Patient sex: M
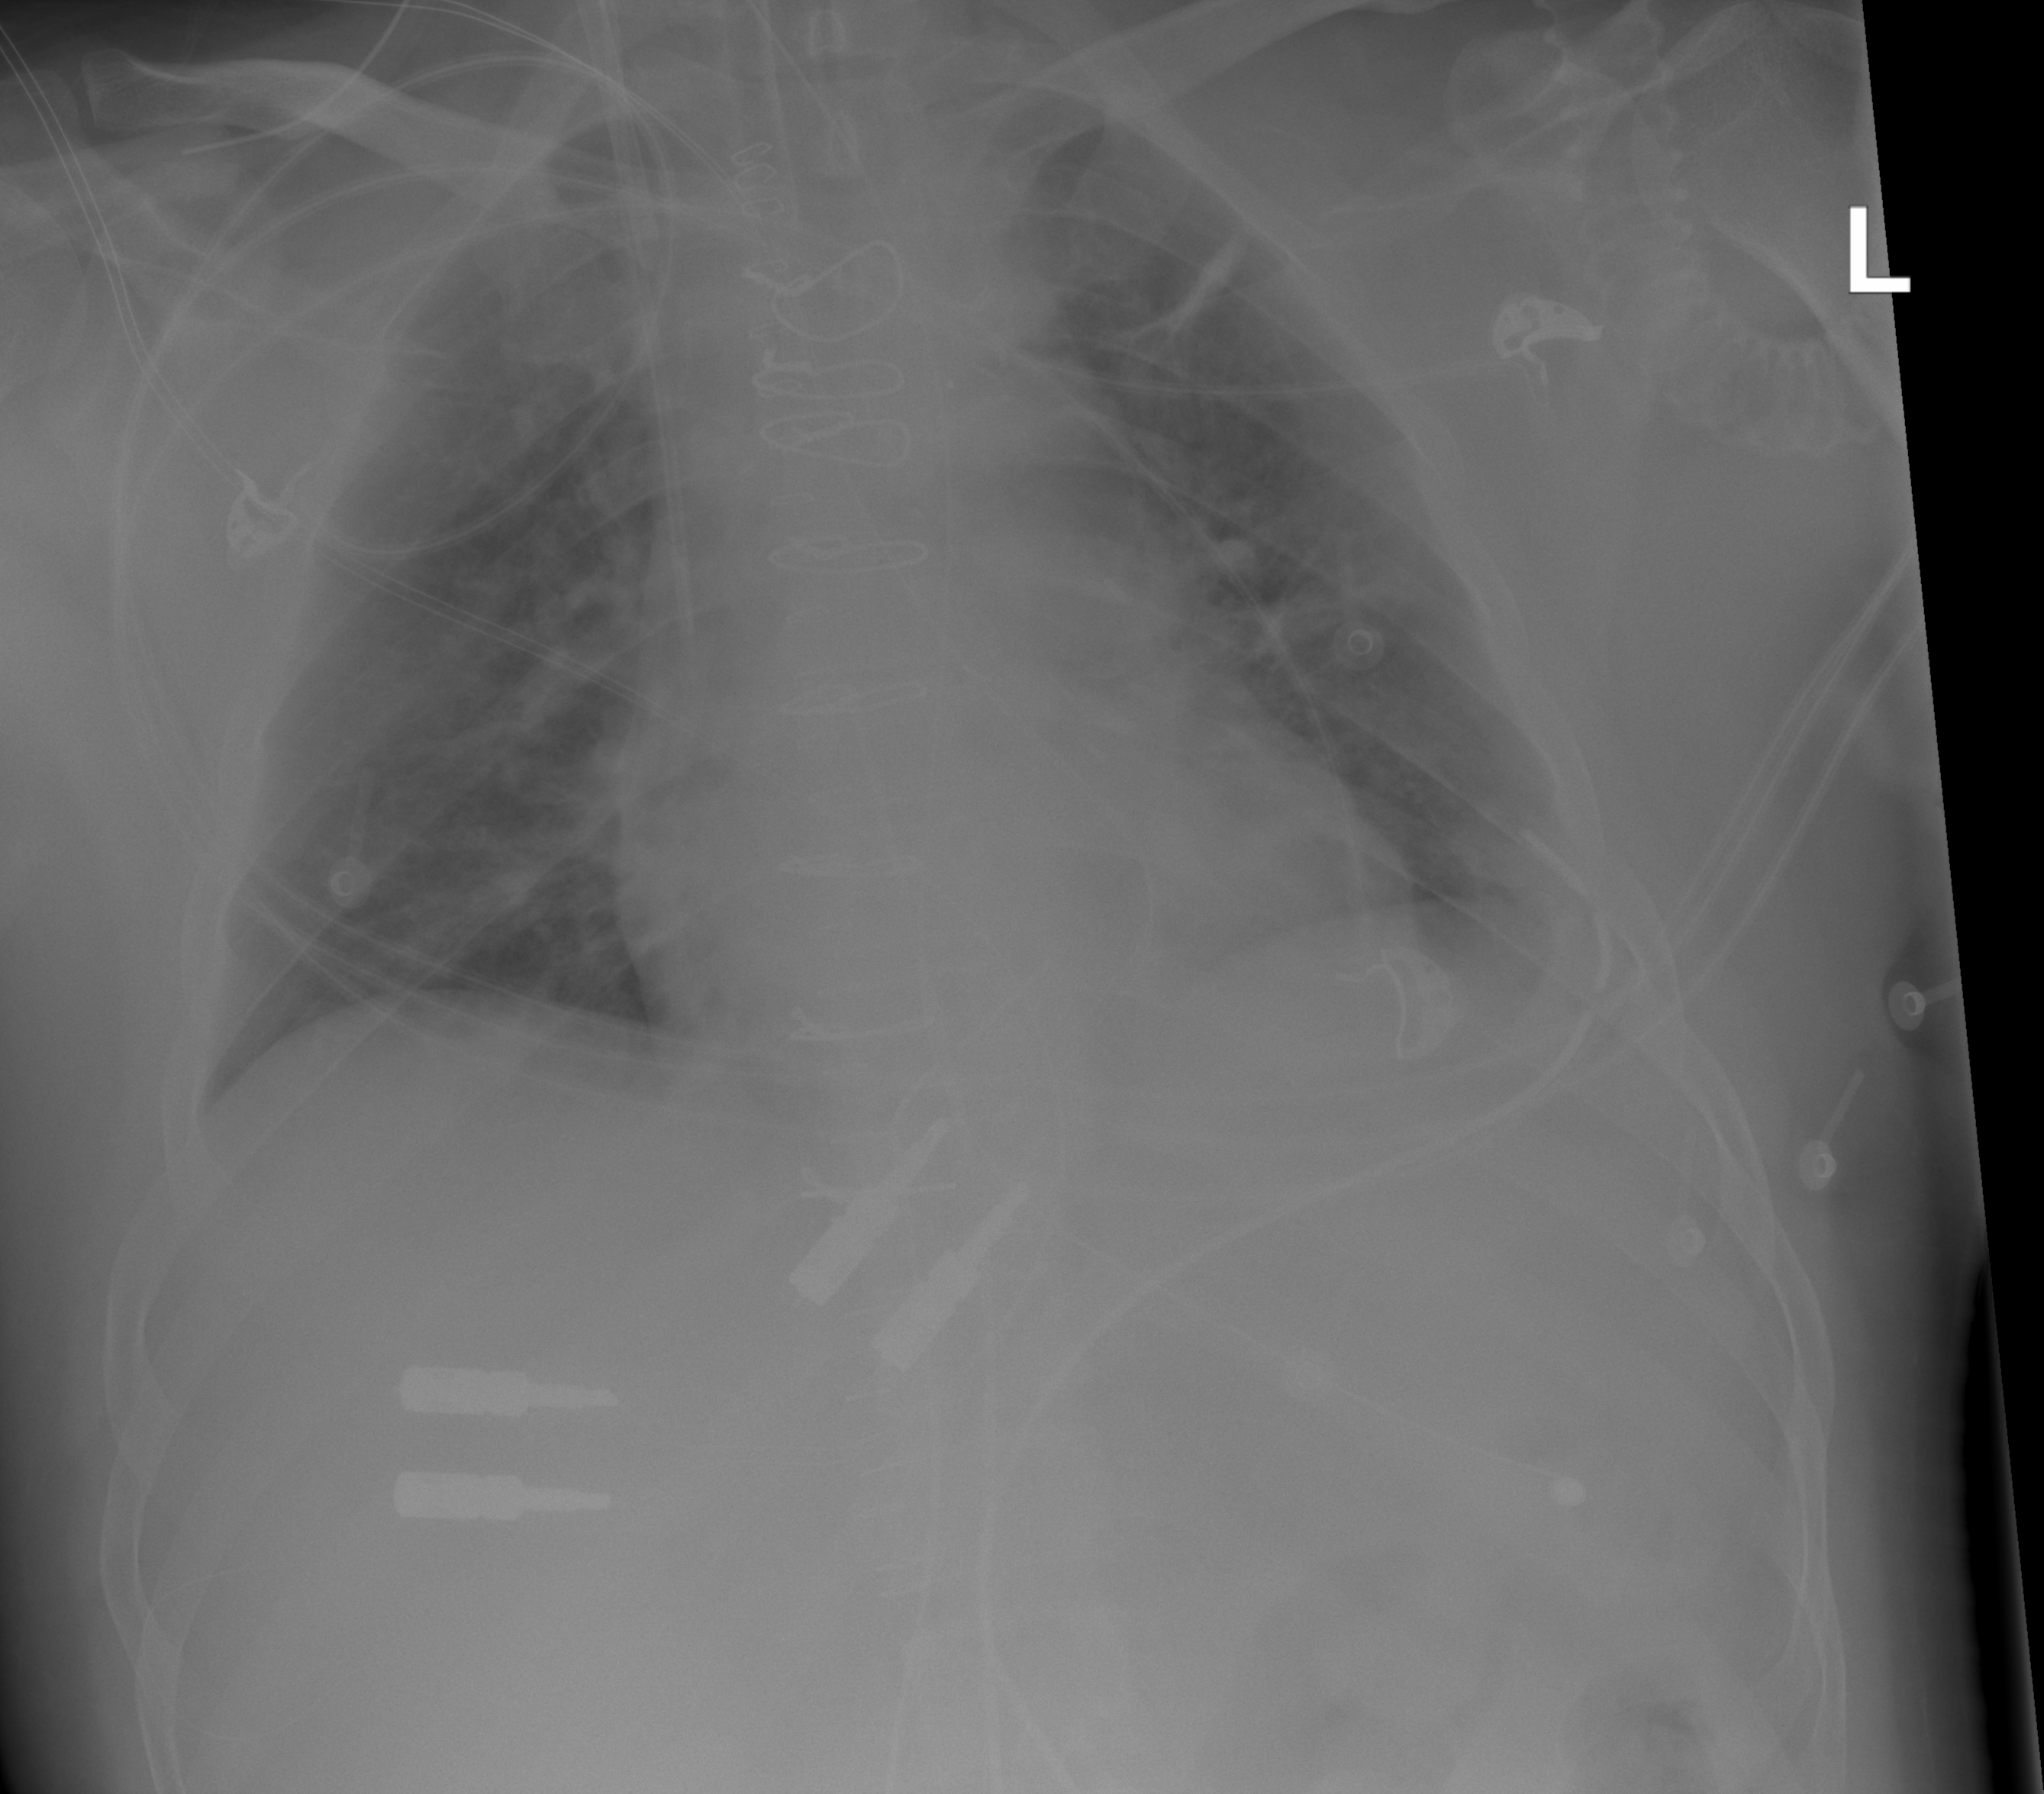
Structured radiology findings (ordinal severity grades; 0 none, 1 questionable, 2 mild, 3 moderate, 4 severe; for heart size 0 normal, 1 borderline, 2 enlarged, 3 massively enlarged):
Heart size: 0
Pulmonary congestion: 0
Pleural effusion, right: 0
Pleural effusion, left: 1
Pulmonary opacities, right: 0
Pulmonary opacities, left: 0
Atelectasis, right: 1
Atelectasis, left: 2